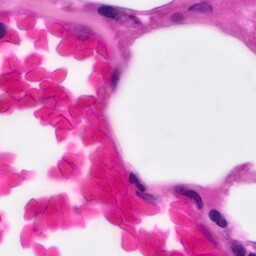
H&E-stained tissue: Pancreatic